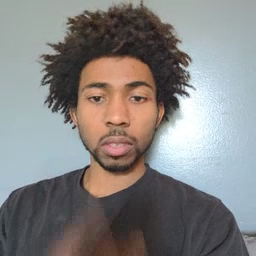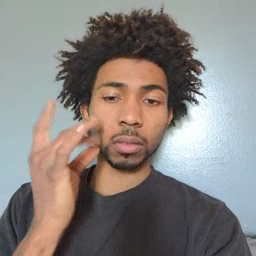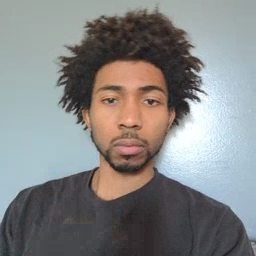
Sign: cat